Current action and preconditions to check: path_clear

Your task: For each precondition in the list above, predict whether it will hold at this action.

Consider the current scene as observed from the mobile robot's camera, and analyze the predicted future states of all dynamic agents (e.g., people, animals, vehicles, or any moving entities) within the NEXT SECOND.

IMPORTANT: Only answer "very likely" if you are absolutely certain—based on strong, clear evidence—that a dynamic agent will violate the precondition in the predicted future state. Do NOT answer "very likely" for unlikely, ambiguous, or low-probability risks.

Ask yourself for each precondition: Is there a high probability, with clear and convincing evidence, that the predicted future states of any dynamic agent will interfere with the predicted future state of the currently executing action within the NEXT SECOND, causing that precondition to fail?

Assess the risk level based on these predictions. Use "likely" or "very likely" if motions create a clear risk of interference.

Use "neutral" or "improbable" if agents are nearby but their predicted paths are clearly diverging or non-conflicting.

Failure Risk Categories: "very improbable", "improbable", "neutral", "likely", "very likely"

Answer Format: Output ONLY the probability_of_failure value from these categories: "very improbable", "improbable", "neutral", "likely", "very likely"

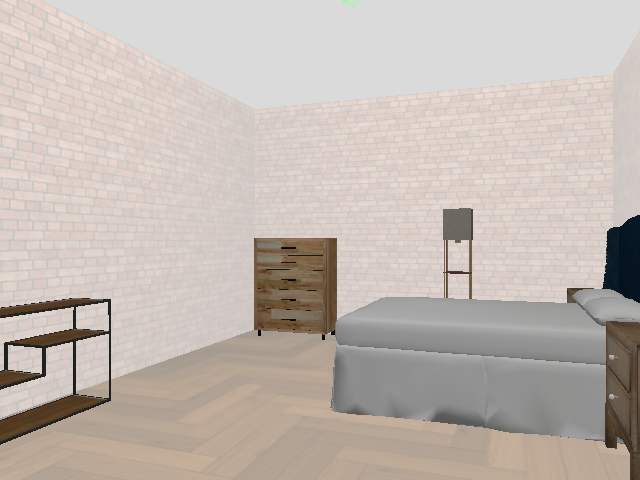

Answer: very improbable